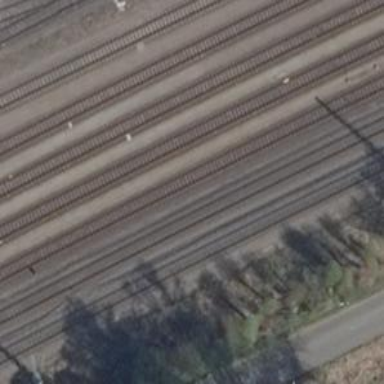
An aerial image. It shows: Electrified rail siding with contact line.